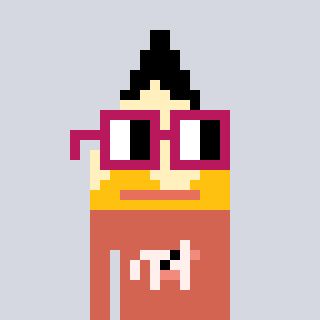
a pixel art character with square dark red glasses, a pencil-shaped head and a peachy-colored body on a cool background